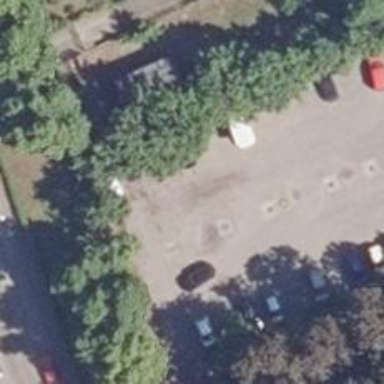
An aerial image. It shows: Asphalt parking aisle designated as service road.